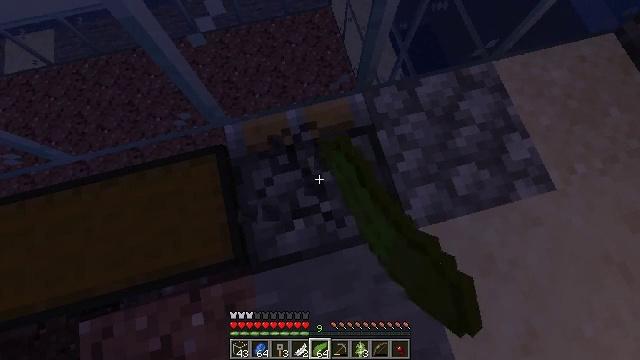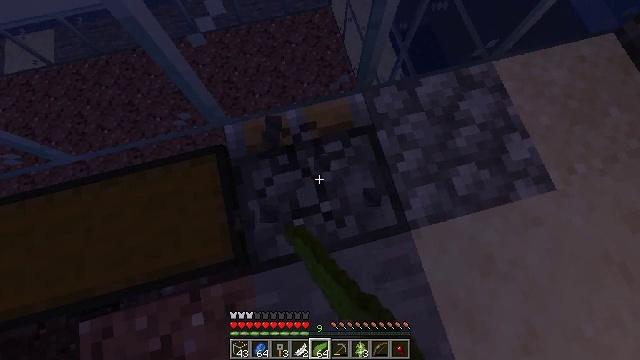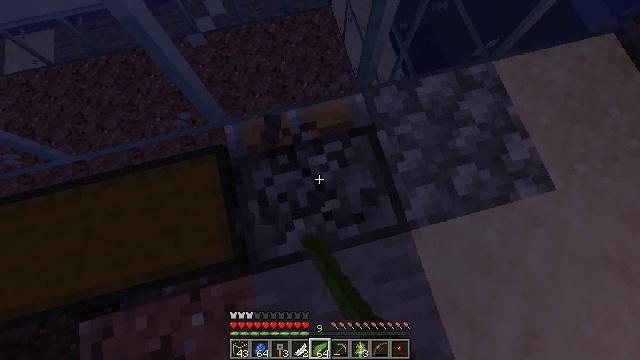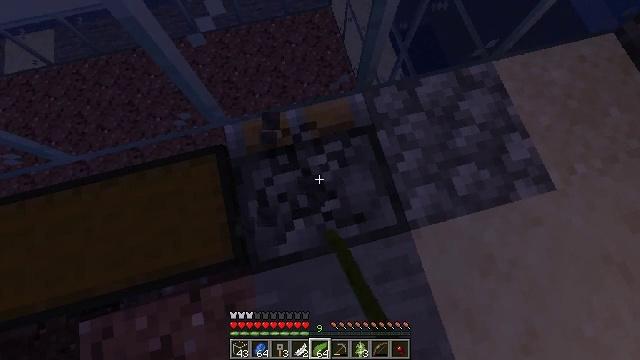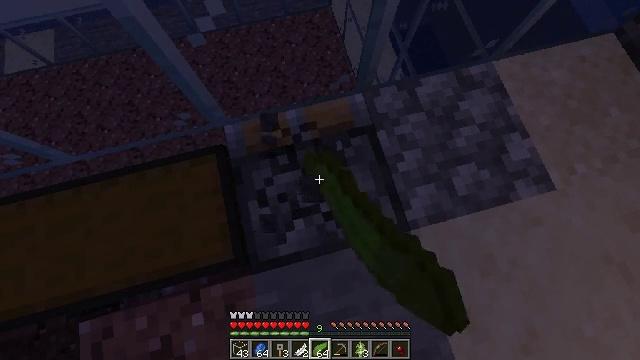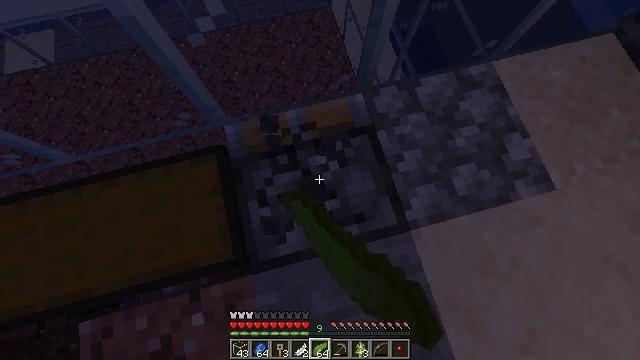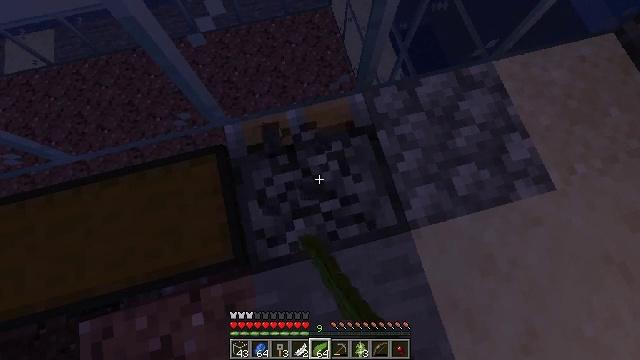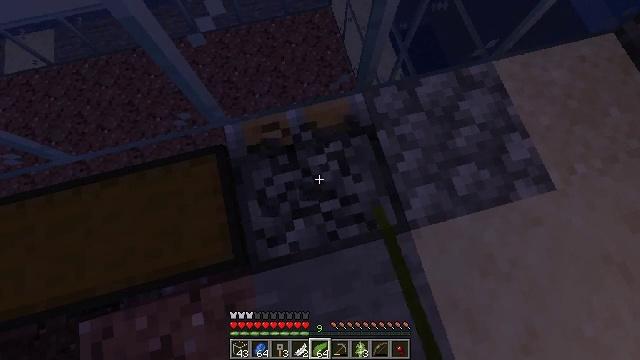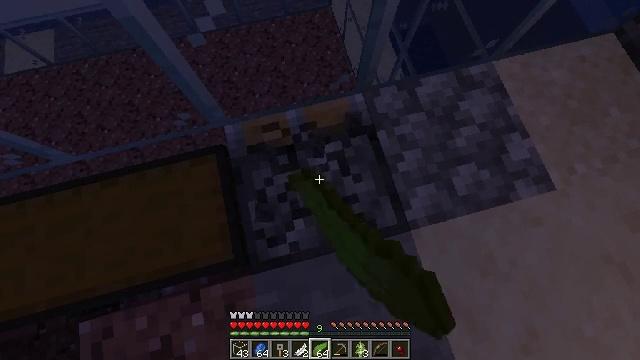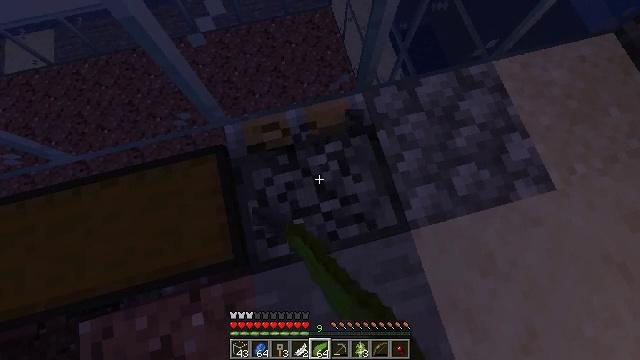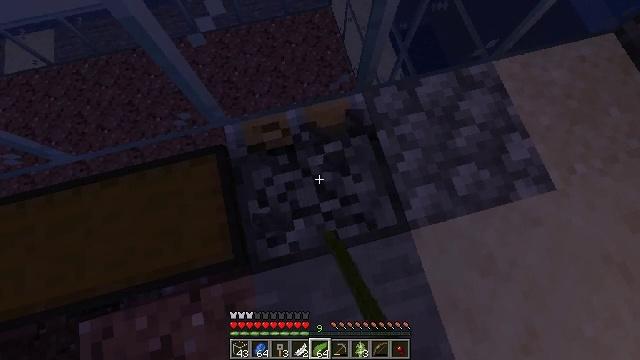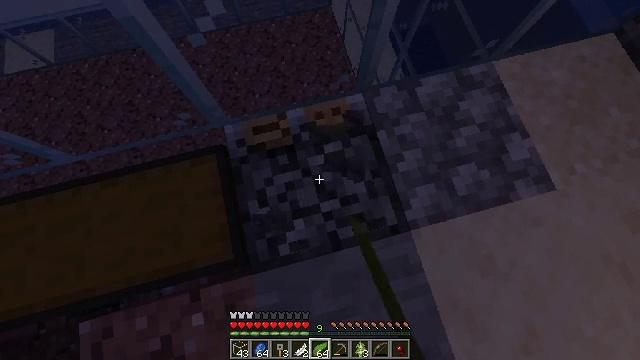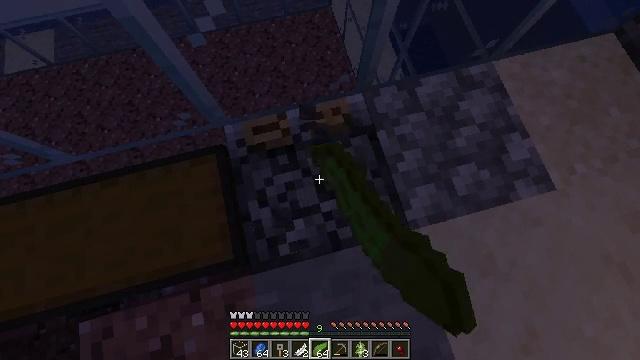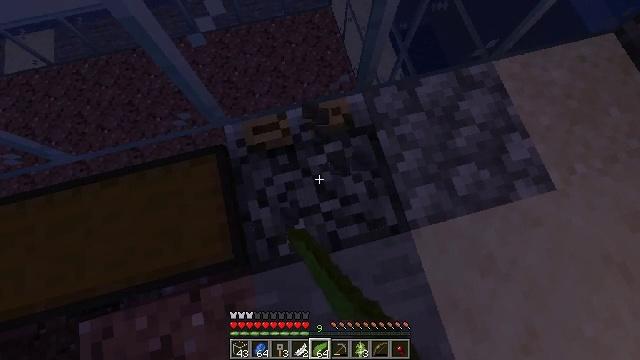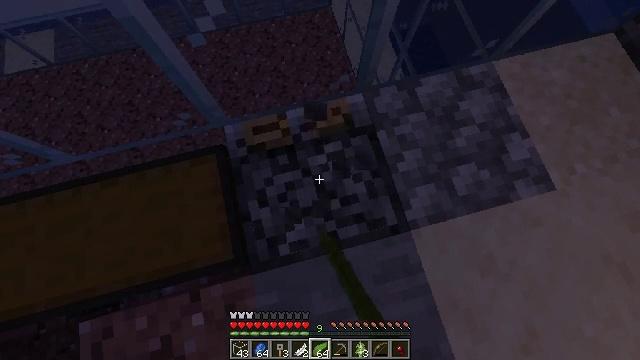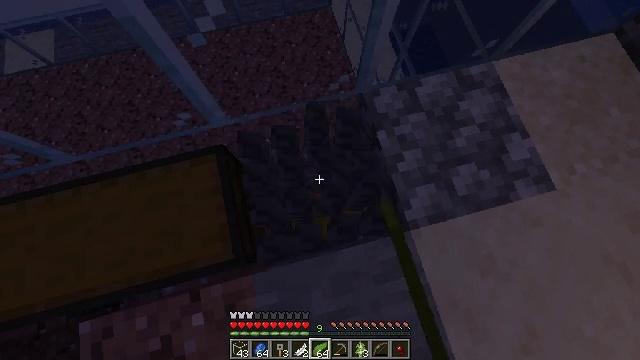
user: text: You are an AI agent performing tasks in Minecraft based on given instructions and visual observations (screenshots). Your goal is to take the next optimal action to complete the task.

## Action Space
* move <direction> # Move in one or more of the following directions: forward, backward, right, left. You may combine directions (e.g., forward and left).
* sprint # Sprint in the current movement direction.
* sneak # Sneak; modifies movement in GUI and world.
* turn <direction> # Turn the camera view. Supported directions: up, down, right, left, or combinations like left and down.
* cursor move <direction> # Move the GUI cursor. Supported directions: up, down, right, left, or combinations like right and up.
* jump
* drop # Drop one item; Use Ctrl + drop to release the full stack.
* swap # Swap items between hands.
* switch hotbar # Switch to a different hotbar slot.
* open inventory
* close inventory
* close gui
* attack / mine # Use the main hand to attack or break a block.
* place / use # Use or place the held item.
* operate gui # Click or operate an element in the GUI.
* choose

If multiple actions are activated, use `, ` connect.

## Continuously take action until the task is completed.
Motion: motion action
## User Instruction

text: Left click on the piston to mine it.
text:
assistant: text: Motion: attack / mine
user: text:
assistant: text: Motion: attack / mine
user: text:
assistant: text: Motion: attack / mine
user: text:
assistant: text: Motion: attack / mine
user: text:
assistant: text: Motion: attack / mine
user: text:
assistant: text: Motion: attack / mine
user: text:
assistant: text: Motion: attack / mine
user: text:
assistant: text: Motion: attack / mine
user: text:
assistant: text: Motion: attack / mine
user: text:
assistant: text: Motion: attack / mine
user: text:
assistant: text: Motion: attack / mine
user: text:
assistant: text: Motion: attack / mine
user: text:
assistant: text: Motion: attack / mine
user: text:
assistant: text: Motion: attack / mine
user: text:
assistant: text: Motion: attack / mine
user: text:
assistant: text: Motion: attack / mine
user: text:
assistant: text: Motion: attack / mine
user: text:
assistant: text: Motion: attack / mine
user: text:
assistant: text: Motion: attack / mine
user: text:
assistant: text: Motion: attack / mine